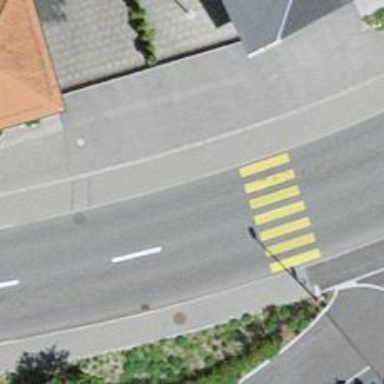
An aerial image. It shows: Bus stop with platform for public transport.